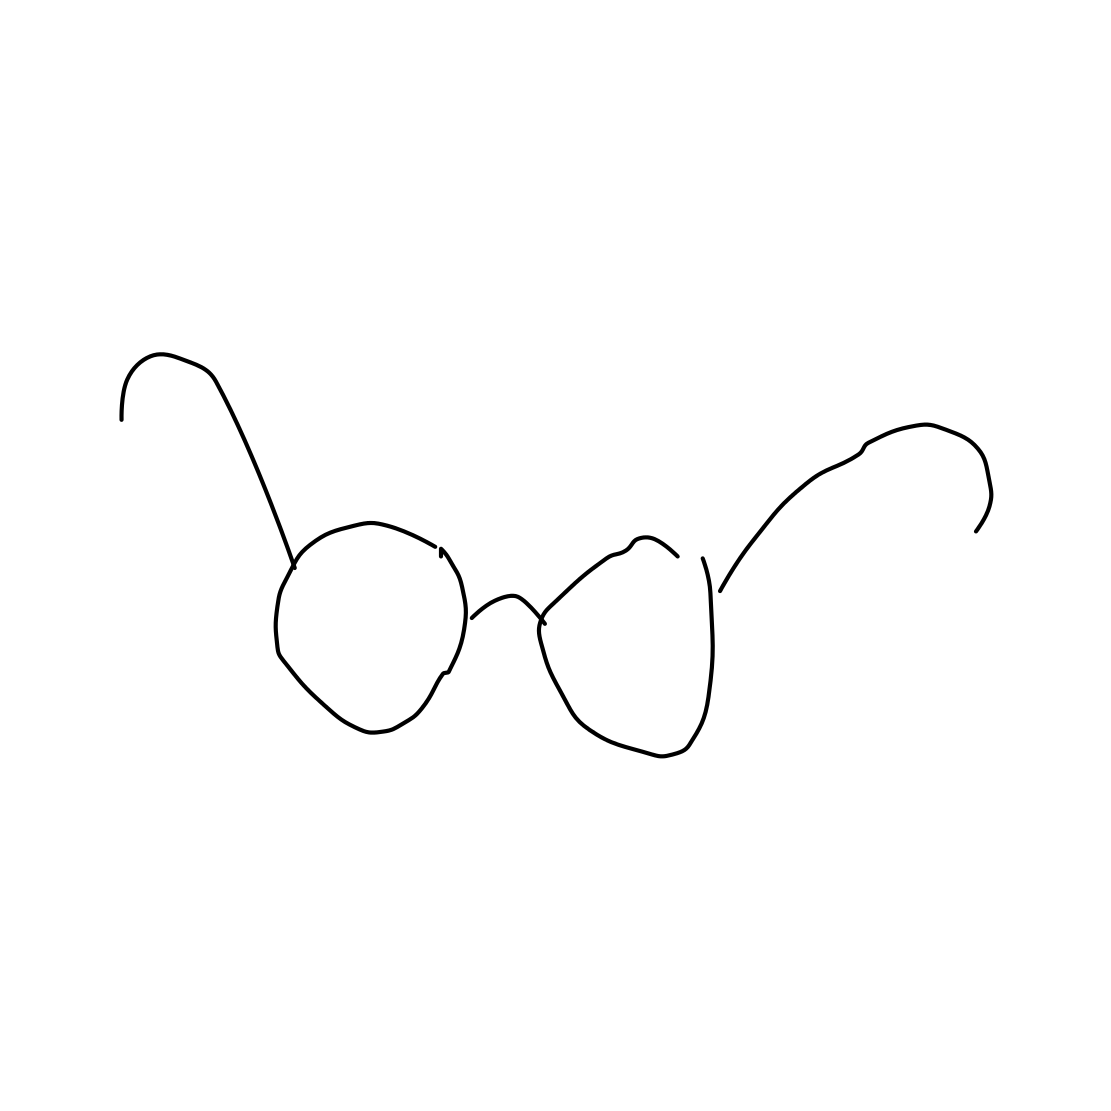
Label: eyeglasses